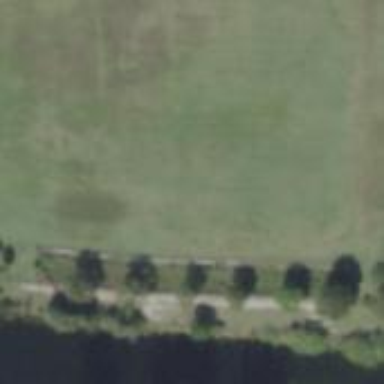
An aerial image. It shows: Soccer pitch with grass surface for leisure land.